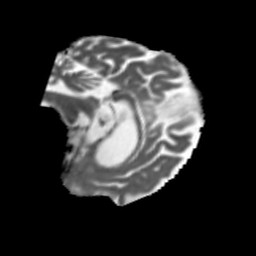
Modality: MD
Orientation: sagittal
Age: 66
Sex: female
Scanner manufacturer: siemens
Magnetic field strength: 3 T
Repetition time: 5.47 s
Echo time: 0.0854 s